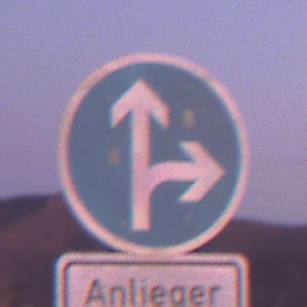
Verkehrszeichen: VorgeschriebeneFahrtrichtungGeradeausOderRechts
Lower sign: PersonengruppenFrei1
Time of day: Dawn
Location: Outdoor (Nature)
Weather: PartlyCloudy
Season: NotSpecified
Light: Natural